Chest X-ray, AP view. Patient: 61 years old, sex M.
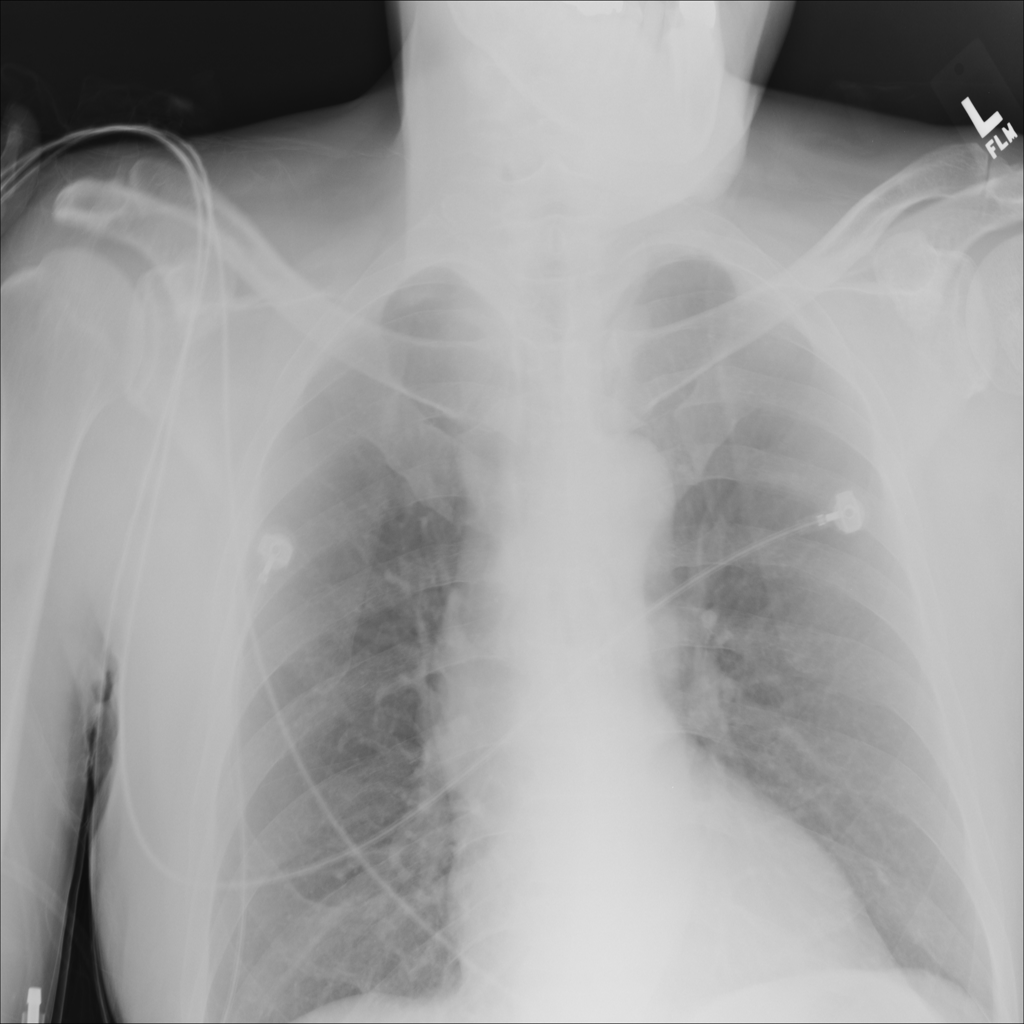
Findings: No Finding